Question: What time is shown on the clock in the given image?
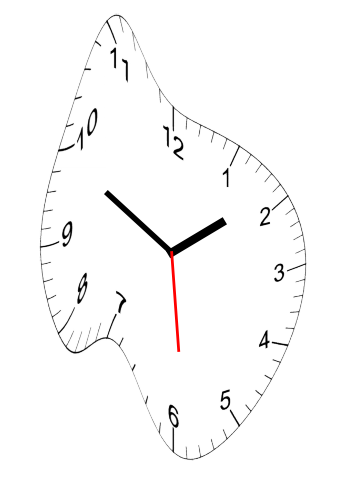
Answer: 01:49:29